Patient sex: F
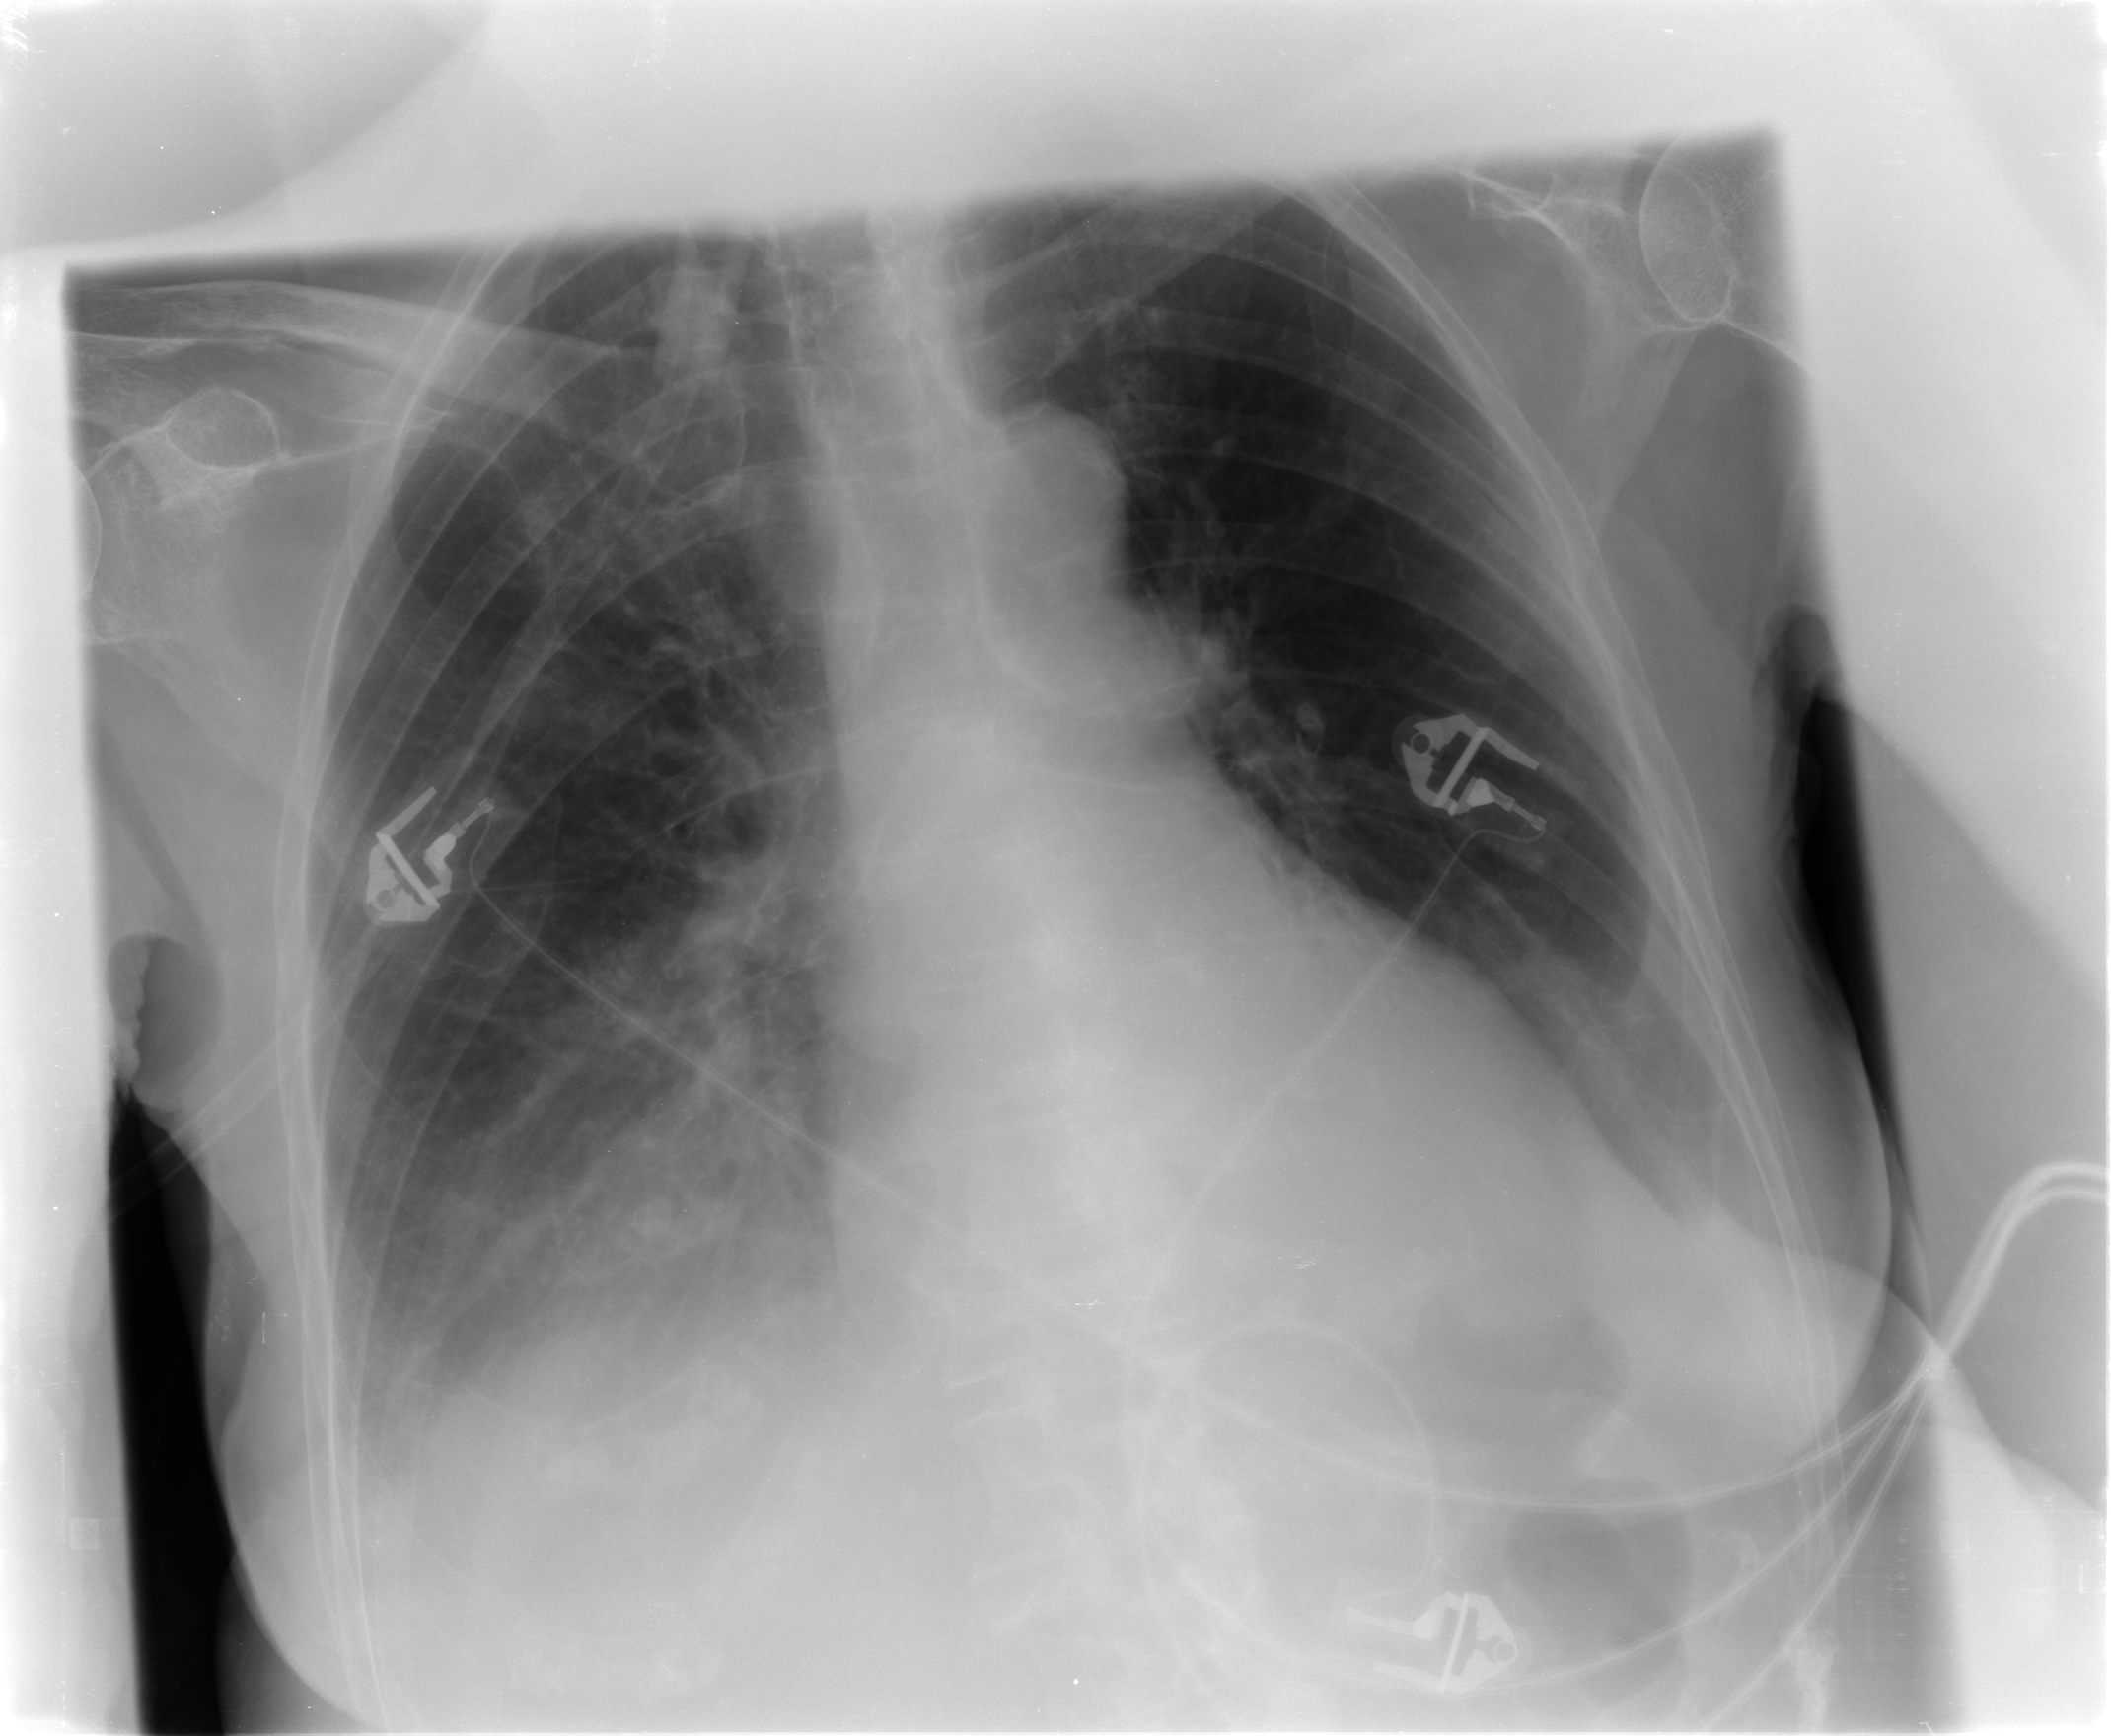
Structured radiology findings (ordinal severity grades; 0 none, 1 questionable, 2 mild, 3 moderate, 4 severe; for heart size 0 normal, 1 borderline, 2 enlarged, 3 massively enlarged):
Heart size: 0
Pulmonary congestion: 0
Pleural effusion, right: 2
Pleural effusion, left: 1
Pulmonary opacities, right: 1
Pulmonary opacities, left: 0
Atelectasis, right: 2
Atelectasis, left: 2